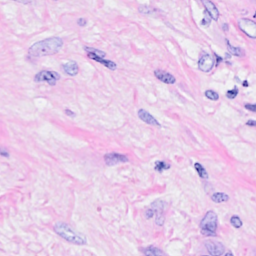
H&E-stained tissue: Breast